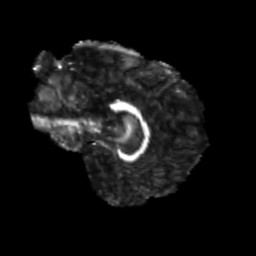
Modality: FA
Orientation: sagittal
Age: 24
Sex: male
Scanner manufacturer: siemens
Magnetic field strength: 3 T
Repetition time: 3.5 s
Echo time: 0.104 s